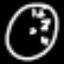
Label: clock